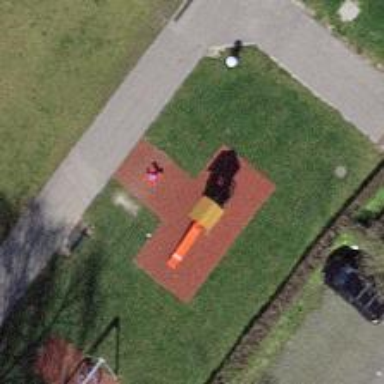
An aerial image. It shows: Springy playground.